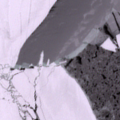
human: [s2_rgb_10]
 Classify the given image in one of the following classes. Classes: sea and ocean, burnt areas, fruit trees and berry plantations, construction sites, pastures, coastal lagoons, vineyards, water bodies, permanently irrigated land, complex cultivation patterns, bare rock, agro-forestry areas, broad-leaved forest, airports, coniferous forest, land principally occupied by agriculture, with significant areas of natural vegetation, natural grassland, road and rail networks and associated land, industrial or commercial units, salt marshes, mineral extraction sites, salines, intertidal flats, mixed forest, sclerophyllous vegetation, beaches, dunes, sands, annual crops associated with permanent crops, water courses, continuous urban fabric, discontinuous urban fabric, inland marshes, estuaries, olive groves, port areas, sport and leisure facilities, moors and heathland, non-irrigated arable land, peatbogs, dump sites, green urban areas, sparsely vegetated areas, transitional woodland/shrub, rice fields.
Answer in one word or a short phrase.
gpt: sea and ocean